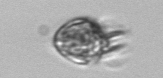
Label: Ciliophora